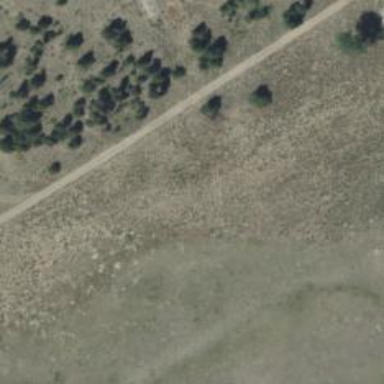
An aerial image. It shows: Track road.